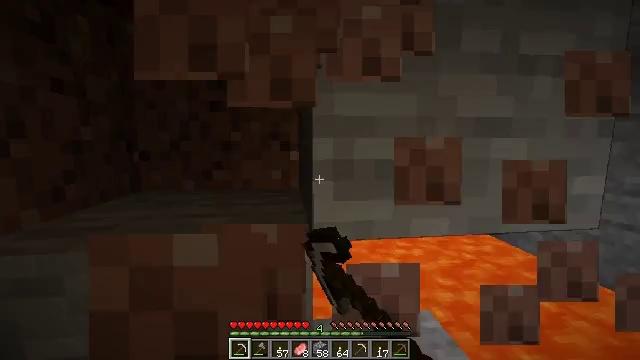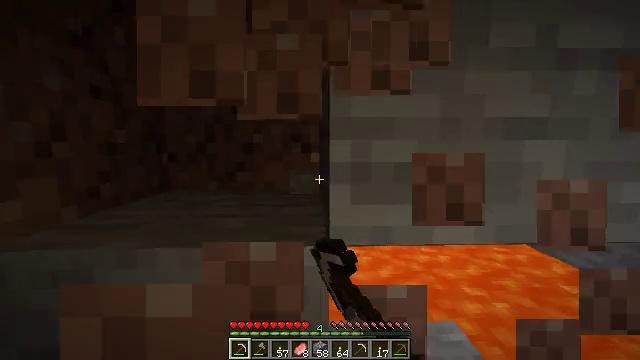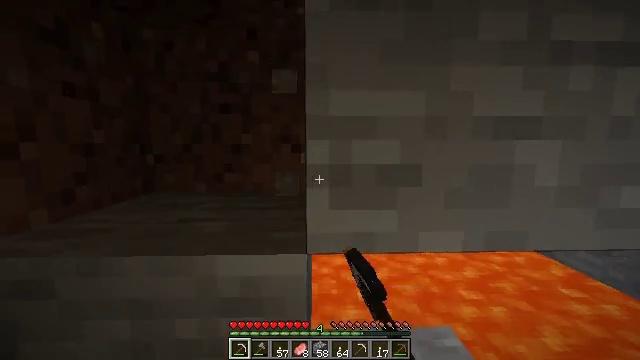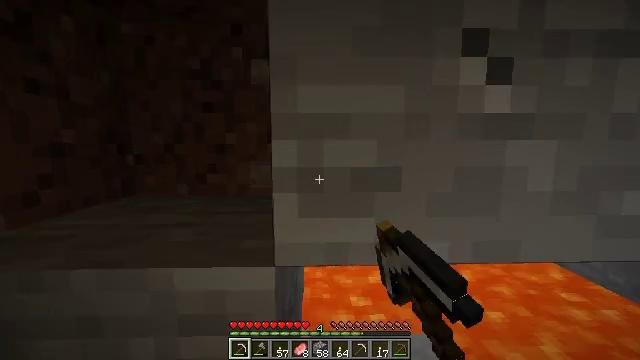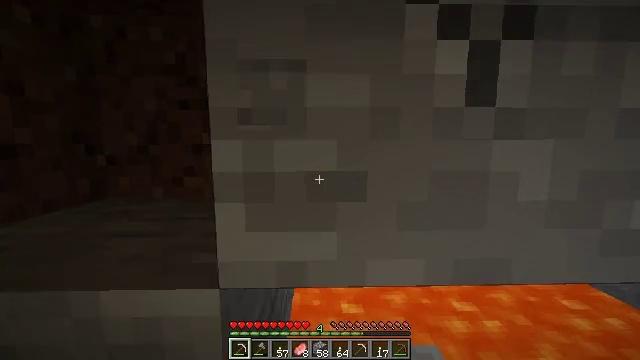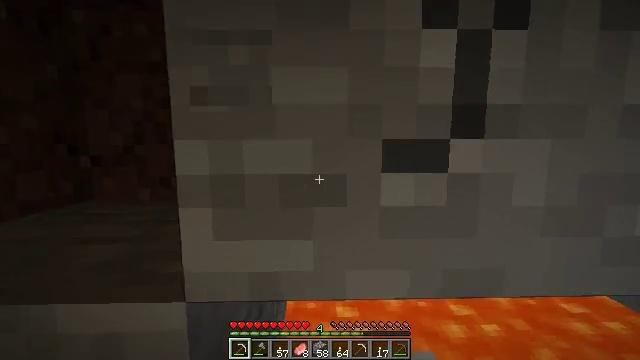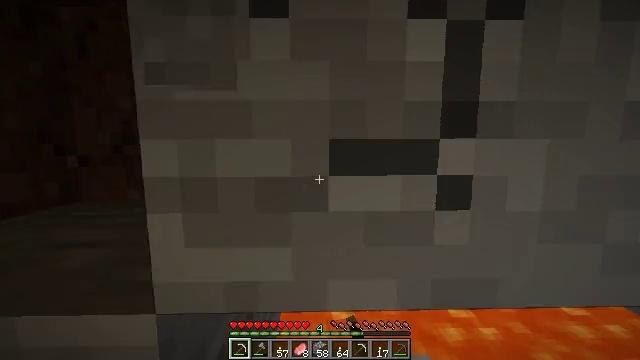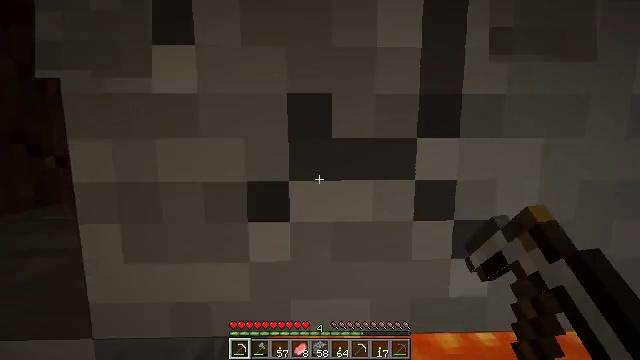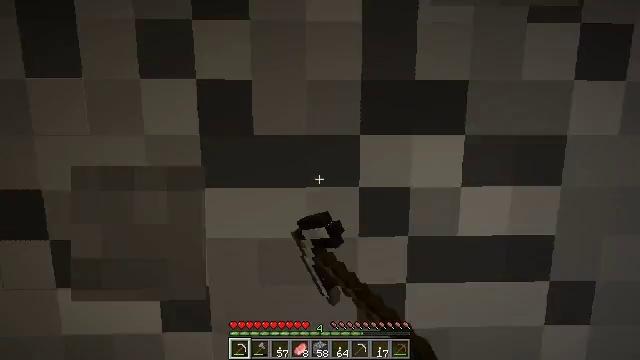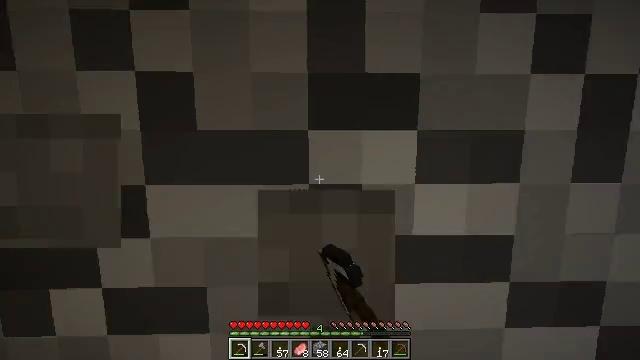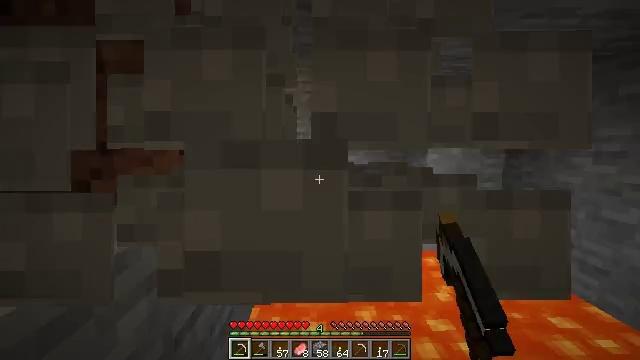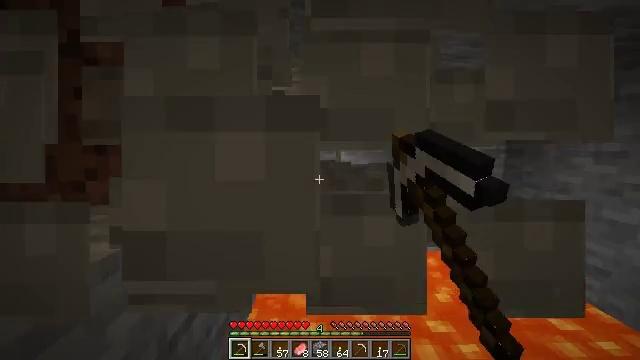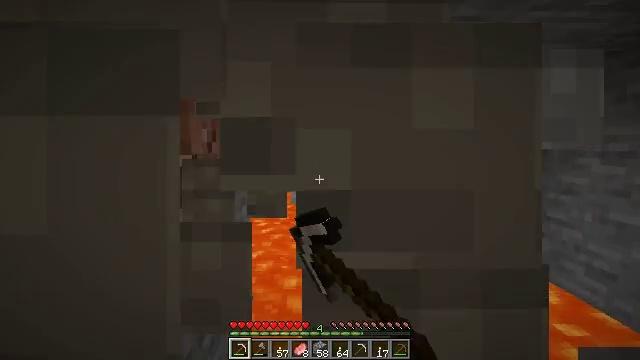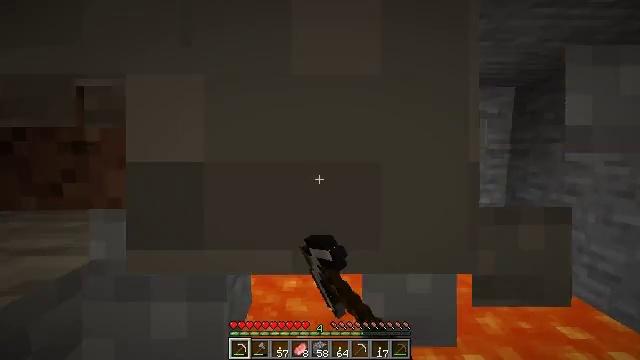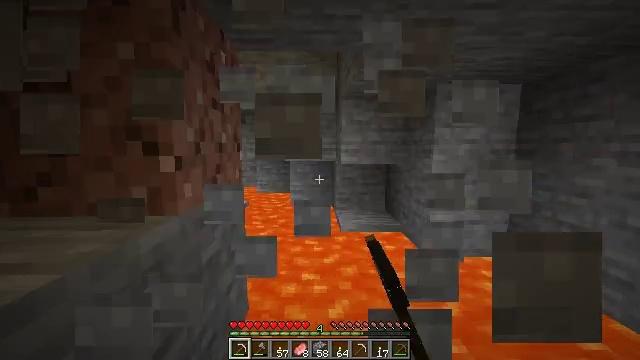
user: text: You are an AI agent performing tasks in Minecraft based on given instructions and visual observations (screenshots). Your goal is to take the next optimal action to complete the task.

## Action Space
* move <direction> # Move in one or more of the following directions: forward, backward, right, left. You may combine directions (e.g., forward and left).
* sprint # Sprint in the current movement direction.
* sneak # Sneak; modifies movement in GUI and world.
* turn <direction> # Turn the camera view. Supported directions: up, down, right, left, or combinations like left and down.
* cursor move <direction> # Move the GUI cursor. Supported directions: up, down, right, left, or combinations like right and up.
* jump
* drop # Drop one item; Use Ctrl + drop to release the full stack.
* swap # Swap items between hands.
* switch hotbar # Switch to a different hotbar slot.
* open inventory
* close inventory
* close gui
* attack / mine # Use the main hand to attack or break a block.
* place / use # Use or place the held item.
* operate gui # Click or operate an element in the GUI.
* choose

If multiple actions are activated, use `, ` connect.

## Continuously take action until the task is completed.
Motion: motion action
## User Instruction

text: Break the stone block.
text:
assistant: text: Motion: move forward and move right, sneak, turn left, attack / mine
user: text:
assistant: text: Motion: move forward and move right, sneak, attack / mine
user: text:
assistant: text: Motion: move forward and move right, sneak, attack / mine
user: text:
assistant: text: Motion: move forward and move right, sneak, attack / mine
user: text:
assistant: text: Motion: move forward and move right, sneak, attack / mine
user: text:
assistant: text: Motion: move forward and move right, sneak, attack / mine
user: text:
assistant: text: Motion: move forward and move right, sneak, attack / mine
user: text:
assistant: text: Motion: move forward and move right, sneak, attack / mine
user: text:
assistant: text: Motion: move forward, sneak, attack / mine
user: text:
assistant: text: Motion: move forward, sneak, attack / mine
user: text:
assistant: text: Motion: move forward, sneak, attack / mine
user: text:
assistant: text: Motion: move forward, sneak, attack / mine
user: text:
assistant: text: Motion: move forward, sneak, attack / mine
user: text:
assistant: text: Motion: move forward, sneak, attack / mine
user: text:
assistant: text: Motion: sneak